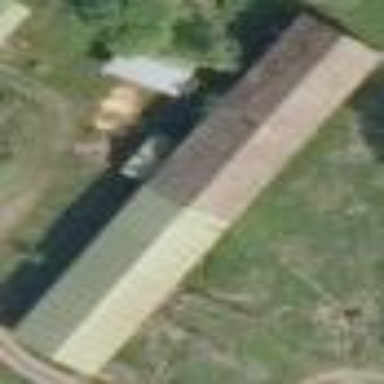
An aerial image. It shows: Farm auxiliary building.